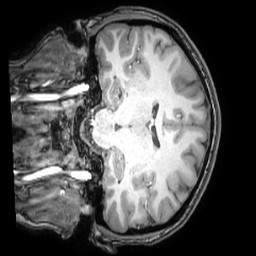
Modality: T1w
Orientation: coronal
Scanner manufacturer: philips
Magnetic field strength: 3 T
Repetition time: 0.008 s
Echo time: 0.0035 s